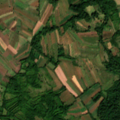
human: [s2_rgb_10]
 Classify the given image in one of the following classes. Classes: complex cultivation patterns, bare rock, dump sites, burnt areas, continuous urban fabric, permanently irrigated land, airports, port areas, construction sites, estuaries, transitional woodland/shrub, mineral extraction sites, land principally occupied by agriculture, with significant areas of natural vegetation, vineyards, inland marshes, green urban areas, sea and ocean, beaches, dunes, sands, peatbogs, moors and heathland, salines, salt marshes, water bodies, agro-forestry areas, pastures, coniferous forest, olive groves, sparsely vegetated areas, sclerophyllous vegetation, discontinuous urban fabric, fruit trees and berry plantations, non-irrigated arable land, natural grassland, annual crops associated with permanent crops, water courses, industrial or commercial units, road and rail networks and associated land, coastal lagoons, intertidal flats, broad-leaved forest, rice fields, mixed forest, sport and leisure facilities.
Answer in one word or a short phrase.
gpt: complex cultivation patterns, land principally occupied by agriculture, with significant areas of natural vegetation, broad-leaved forest, transitional woodland/shrub